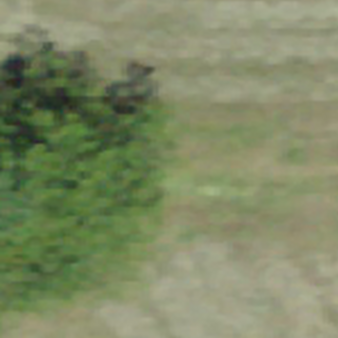
Label: other